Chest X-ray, AP view. Patient: 60 years old, sex M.
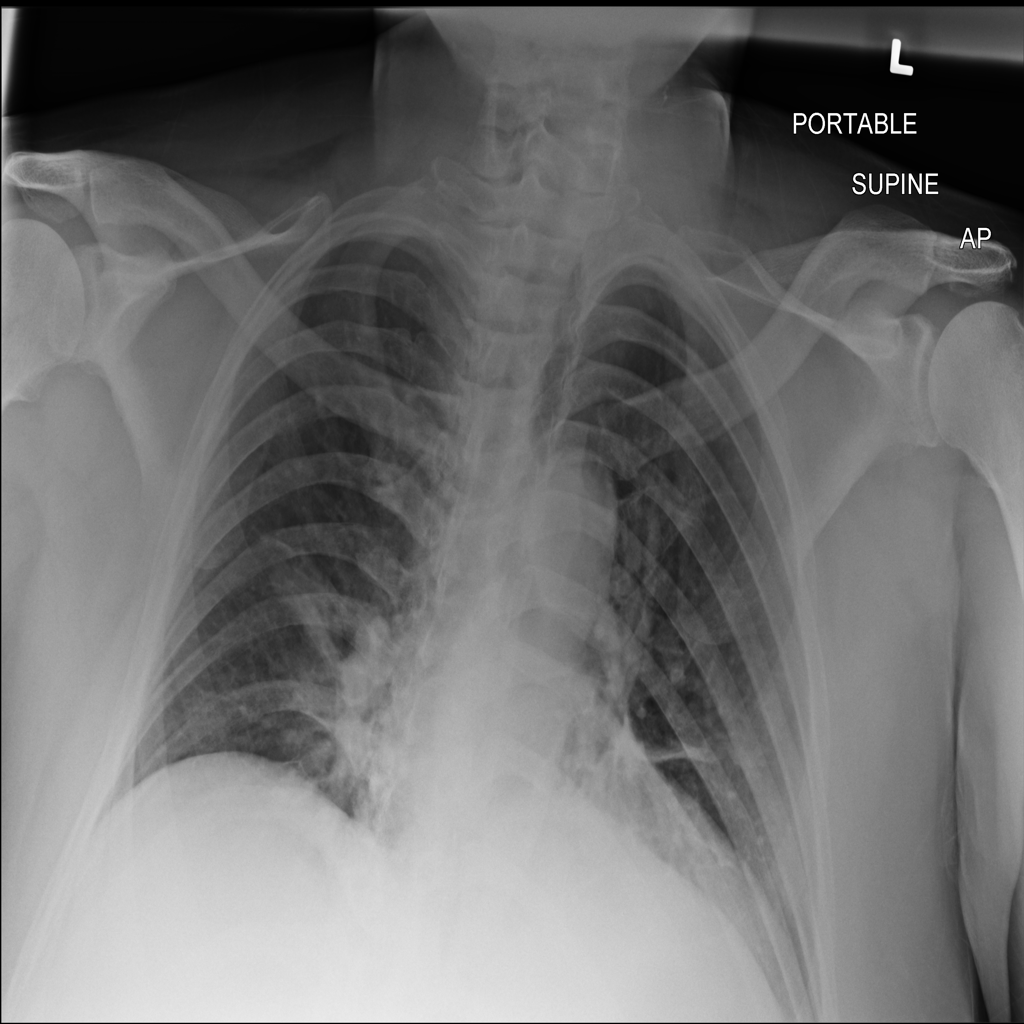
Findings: Atelectasis